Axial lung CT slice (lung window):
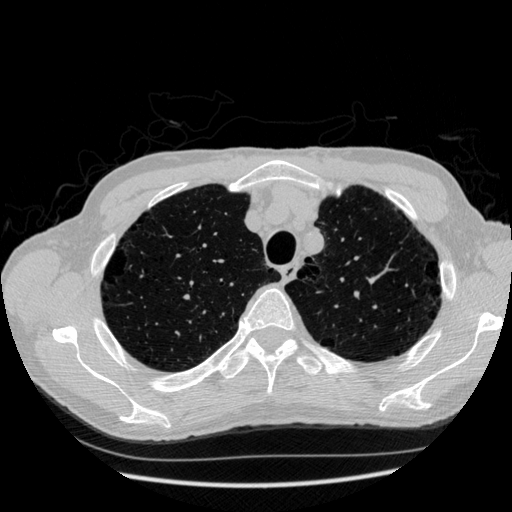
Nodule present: no